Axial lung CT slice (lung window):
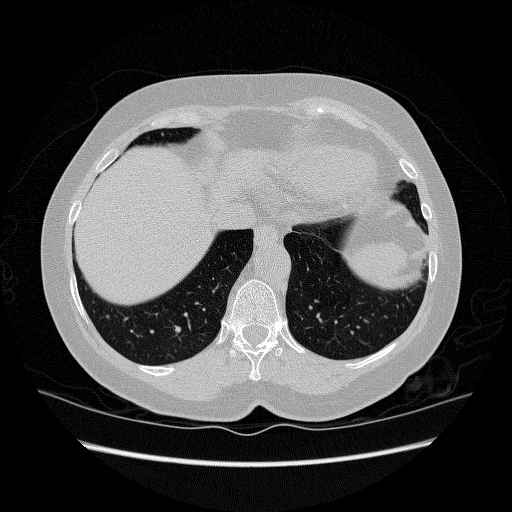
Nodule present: no